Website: home-depot
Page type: customer-info-address
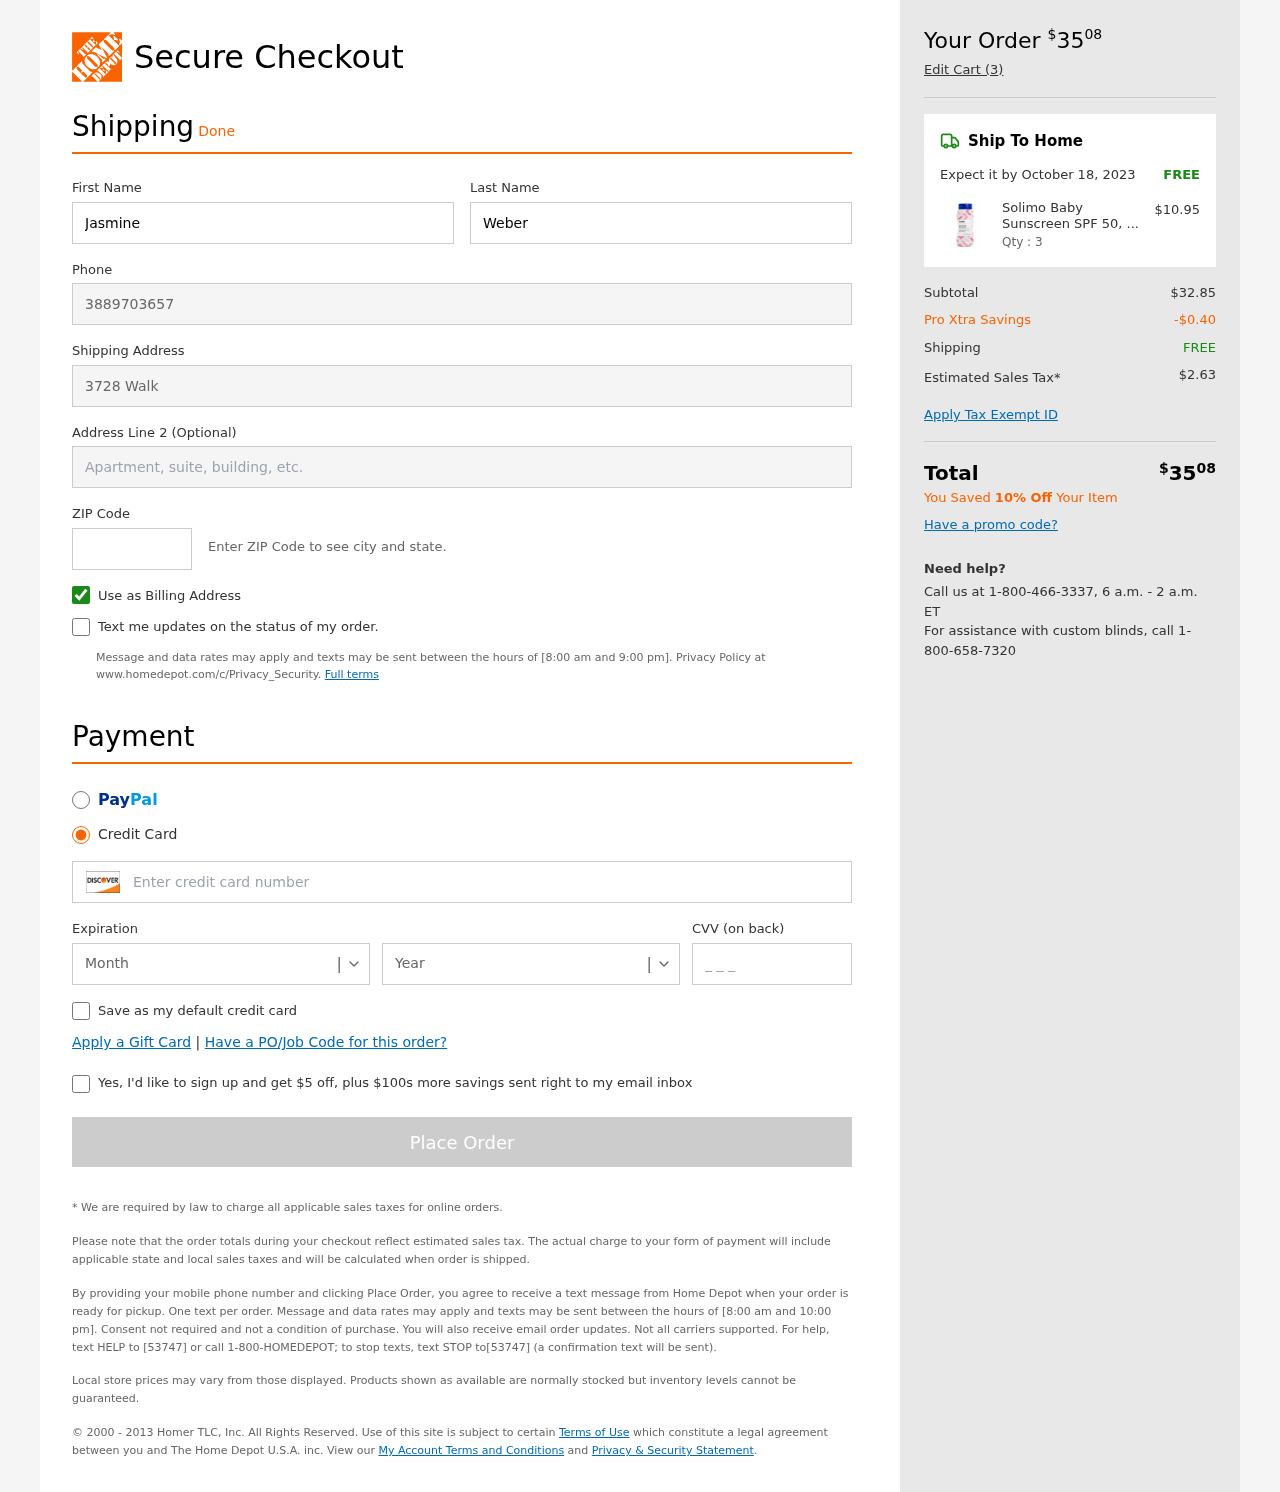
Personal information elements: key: PII_CARD_CVV
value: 697
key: PII_CARD_EXPIRY_MONTH
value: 02
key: PII_CARD_EXPIRY_YEAR
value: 30
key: PII_CARD_NUMBER
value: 6549 0234 9409 6271
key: PII_FIRSTNAME
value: Jasmine
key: PII_LASTNAME
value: Weber
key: PII_PHONE
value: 3889703657
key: PII_POSTCODE
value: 49762
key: PII_STREET
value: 3728 Walker Locks
Product elements: key: PRODUCT1_NAME
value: Solimo Baby Sunscreen SPF 50, 8 Fluid Ounce
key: PRODUCT1_PRICE
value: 10.95
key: PRODUCT1_QUANTITY
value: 3
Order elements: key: ORDER_TOTAL
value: $3508
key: ORDER_NUM_ITEMS
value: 3
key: ORDER_DELIVERY_DATE
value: October 18, 2023
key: ORDER_SHIPPING_COST
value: FREE
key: ORDER_SUBTOTAL
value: $32.85
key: ORDER_DISCOUNT
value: -$0.40
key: ORDER_SHIPPING_COST2
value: FREE
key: ORDER_TAX
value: $2.63
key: ORDER_TOTAL2
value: $3508
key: ORDER_SAVINGS_MESSAGE
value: You Saved 10% Off Your Item